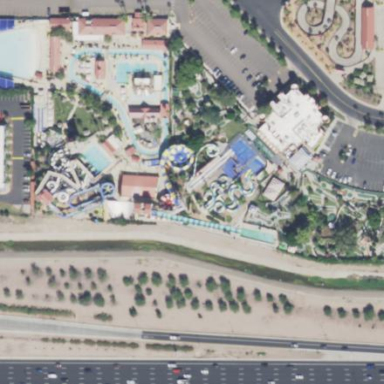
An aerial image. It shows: Theme park.